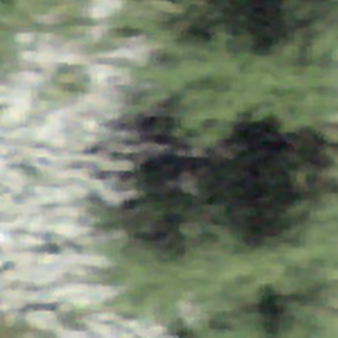
Label: other